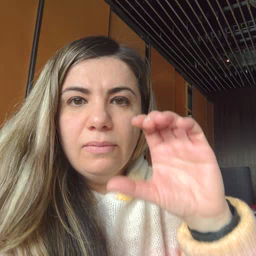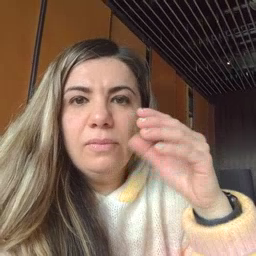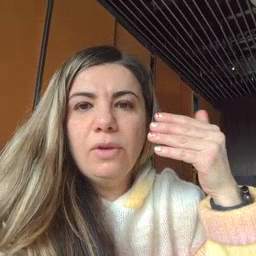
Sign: close